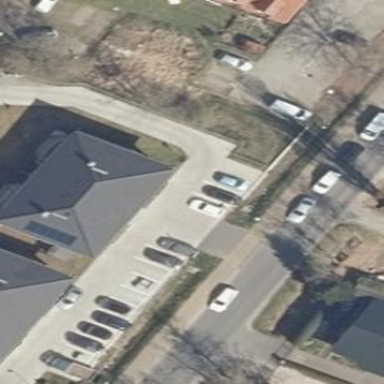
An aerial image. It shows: Street side parking area.